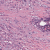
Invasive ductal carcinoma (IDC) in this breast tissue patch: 1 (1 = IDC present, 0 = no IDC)